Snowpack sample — Loveland Pass, Silver Plume, Colorado, USA (12/14/25, 10:50 AM MST)
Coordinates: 39.664, -105.882
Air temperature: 36 °F
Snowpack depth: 67 cm
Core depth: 10 cm
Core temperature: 50 °F
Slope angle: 6°, slope face: 326°
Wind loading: low
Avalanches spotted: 0
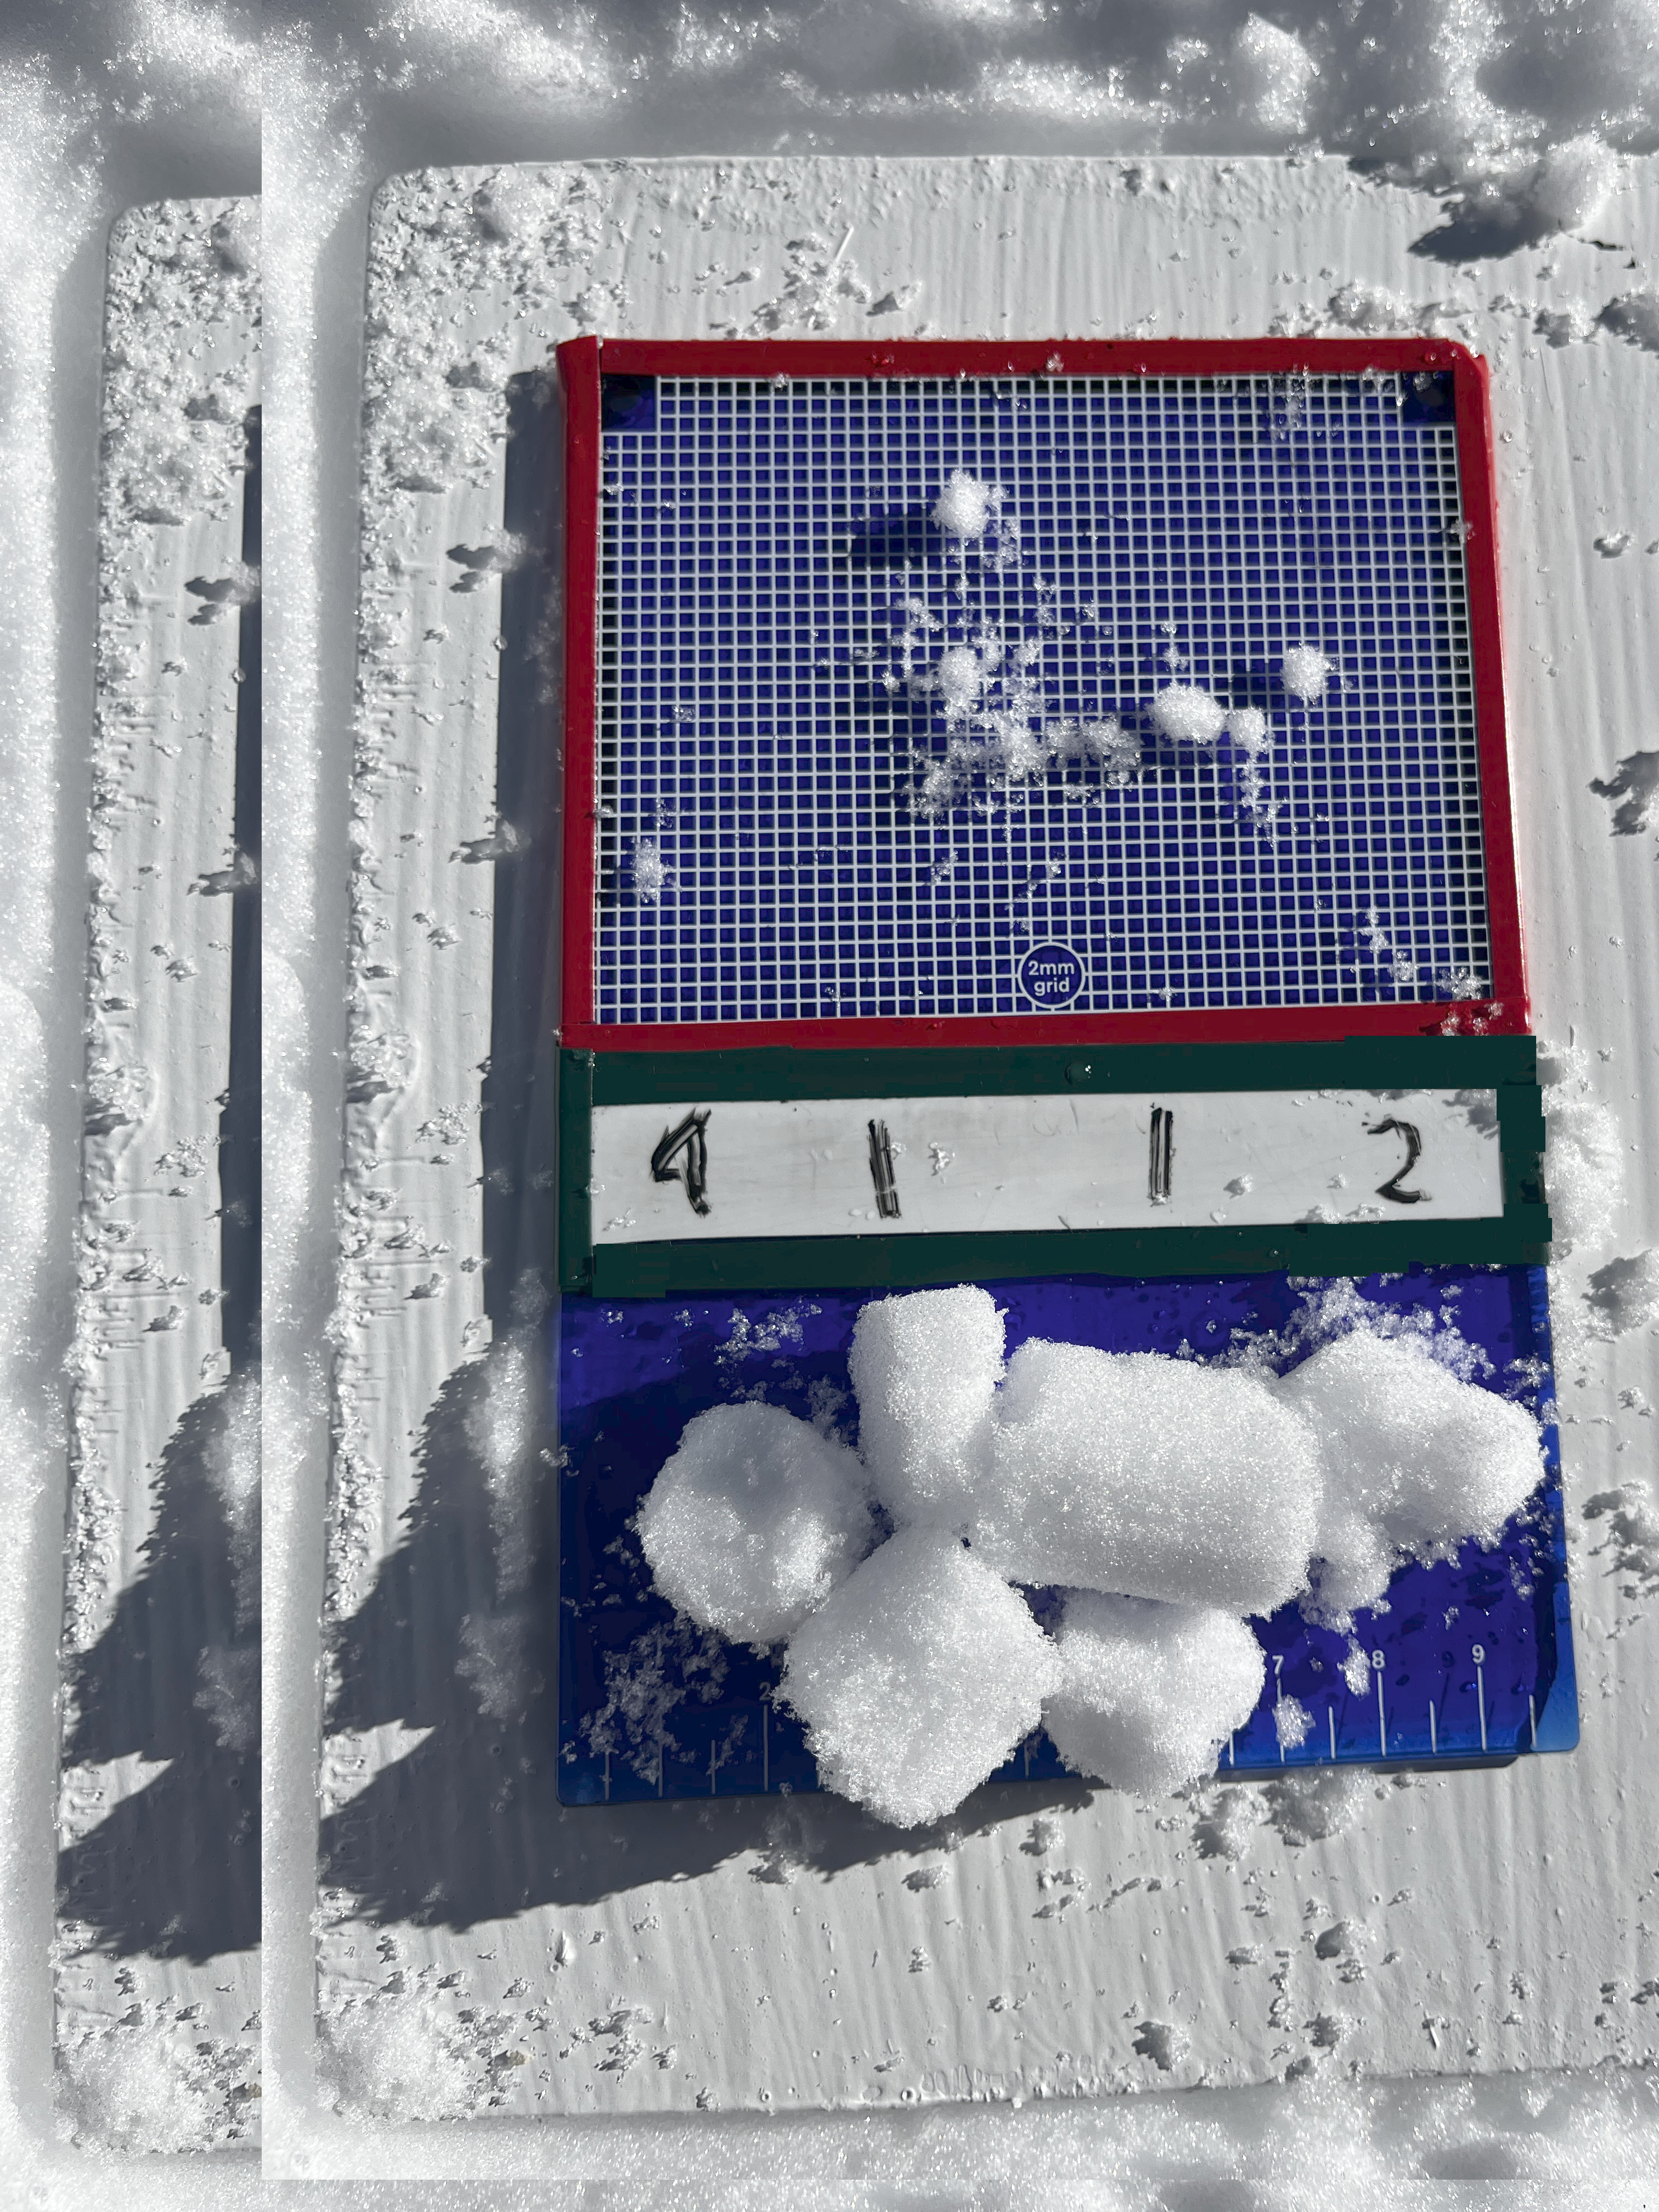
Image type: crystal_card
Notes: No avalanches spotted, very late start to the season with minimal snowpack